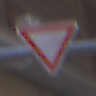
Verkehrszeichen: VorfahrtGewaehren
Umgebung: Outdoor, Urban
Tageszeit: MorningAfternoon
Wetter: PartlyCloudy
Licht: Natural
Jahreszeit: NotSpecified
Kontrast: MediumContrast